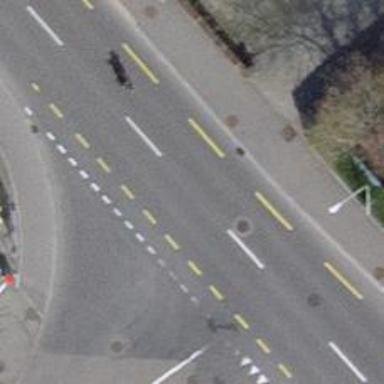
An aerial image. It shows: Primary highway with asphalt surface. It also has lane for cyclists on both sides.